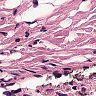
Metastatic tissue present: no